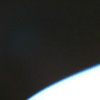
Label: space